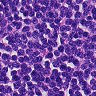
Metastatic tissue present: no